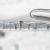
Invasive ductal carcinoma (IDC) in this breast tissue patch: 0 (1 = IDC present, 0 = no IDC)